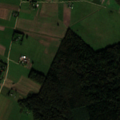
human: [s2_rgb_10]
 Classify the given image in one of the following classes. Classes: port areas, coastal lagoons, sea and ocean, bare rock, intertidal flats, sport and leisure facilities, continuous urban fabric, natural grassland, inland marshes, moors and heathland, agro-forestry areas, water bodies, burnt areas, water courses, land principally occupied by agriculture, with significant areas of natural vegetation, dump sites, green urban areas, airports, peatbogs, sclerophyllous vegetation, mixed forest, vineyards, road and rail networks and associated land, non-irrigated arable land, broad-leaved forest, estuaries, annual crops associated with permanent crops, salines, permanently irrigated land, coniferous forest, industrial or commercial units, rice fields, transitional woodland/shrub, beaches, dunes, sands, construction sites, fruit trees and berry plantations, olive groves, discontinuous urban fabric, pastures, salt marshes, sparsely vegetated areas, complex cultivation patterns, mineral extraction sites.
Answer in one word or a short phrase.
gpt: non-irrigated arable land, complex cultivation patterns, broad-leaved forest, mixed forest